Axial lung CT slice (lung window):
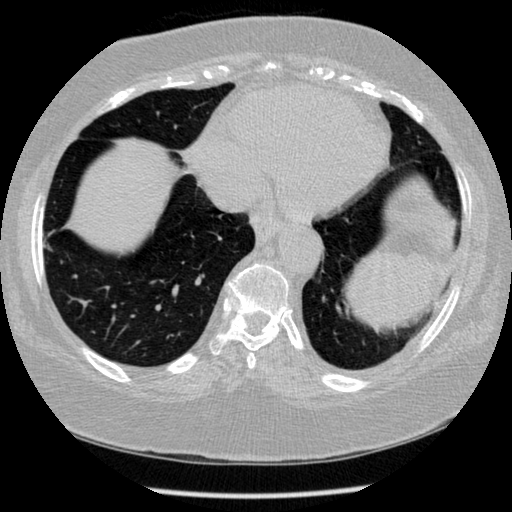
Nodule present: no